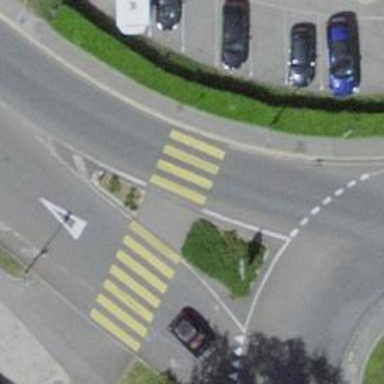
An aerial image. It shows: Kerb serving as barrier.